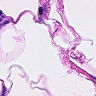
Metastatic tissue present: no